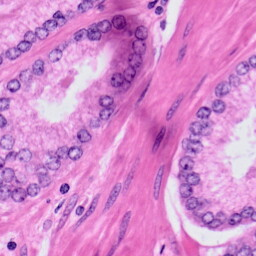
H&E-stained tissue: Prostate